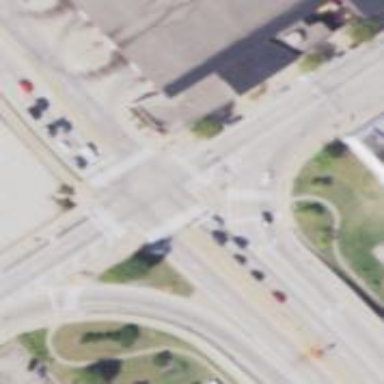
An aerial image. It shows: Footway that serves as traffic island.